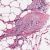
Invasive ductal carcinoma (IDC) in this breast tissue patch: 0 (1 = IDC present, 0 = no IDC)